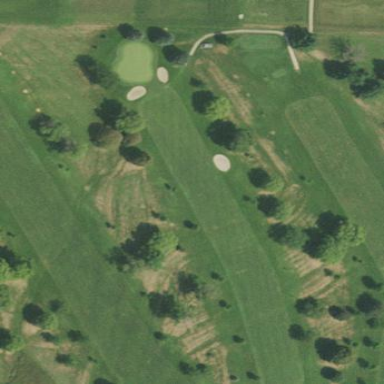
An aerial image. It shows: Golf fairway surrounded by grass.